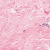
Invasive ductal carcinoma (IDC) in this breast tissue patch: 0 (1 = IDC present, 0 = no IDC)